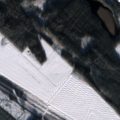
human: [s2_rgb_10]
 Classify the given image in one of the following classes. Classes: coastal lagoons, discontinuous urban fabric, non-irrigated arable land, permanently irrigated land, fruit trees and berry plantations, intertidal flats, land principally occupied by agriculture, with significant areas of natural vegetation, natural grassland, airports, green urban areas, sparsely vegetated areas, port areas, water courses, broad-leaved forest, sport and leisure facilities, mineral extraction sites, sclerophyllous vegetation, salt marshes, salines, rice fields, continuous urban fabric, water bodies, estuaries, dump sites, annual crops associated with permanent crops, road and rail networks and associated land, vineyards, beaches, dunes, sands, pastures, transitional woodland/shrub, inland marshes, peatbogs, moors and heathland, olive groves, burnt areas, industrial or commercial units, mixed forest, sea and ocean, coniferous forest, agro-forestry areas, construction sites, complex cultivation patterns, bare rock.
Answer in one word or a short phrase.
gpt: coniferous forest, mixed forest, peatbogs